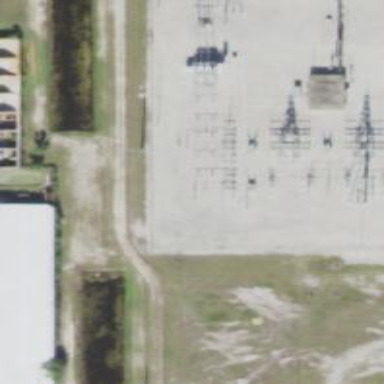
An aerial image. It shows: Switch used for power control.